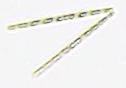
Label: Thalassionema